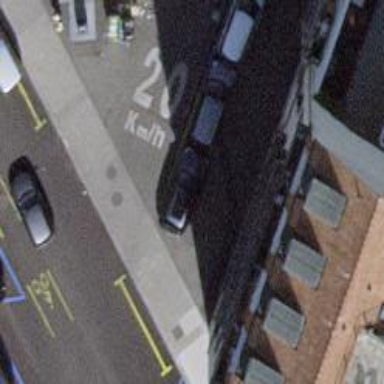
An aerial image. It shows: Unmarked crossing on the road.